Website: bh-photo
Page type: address-validator
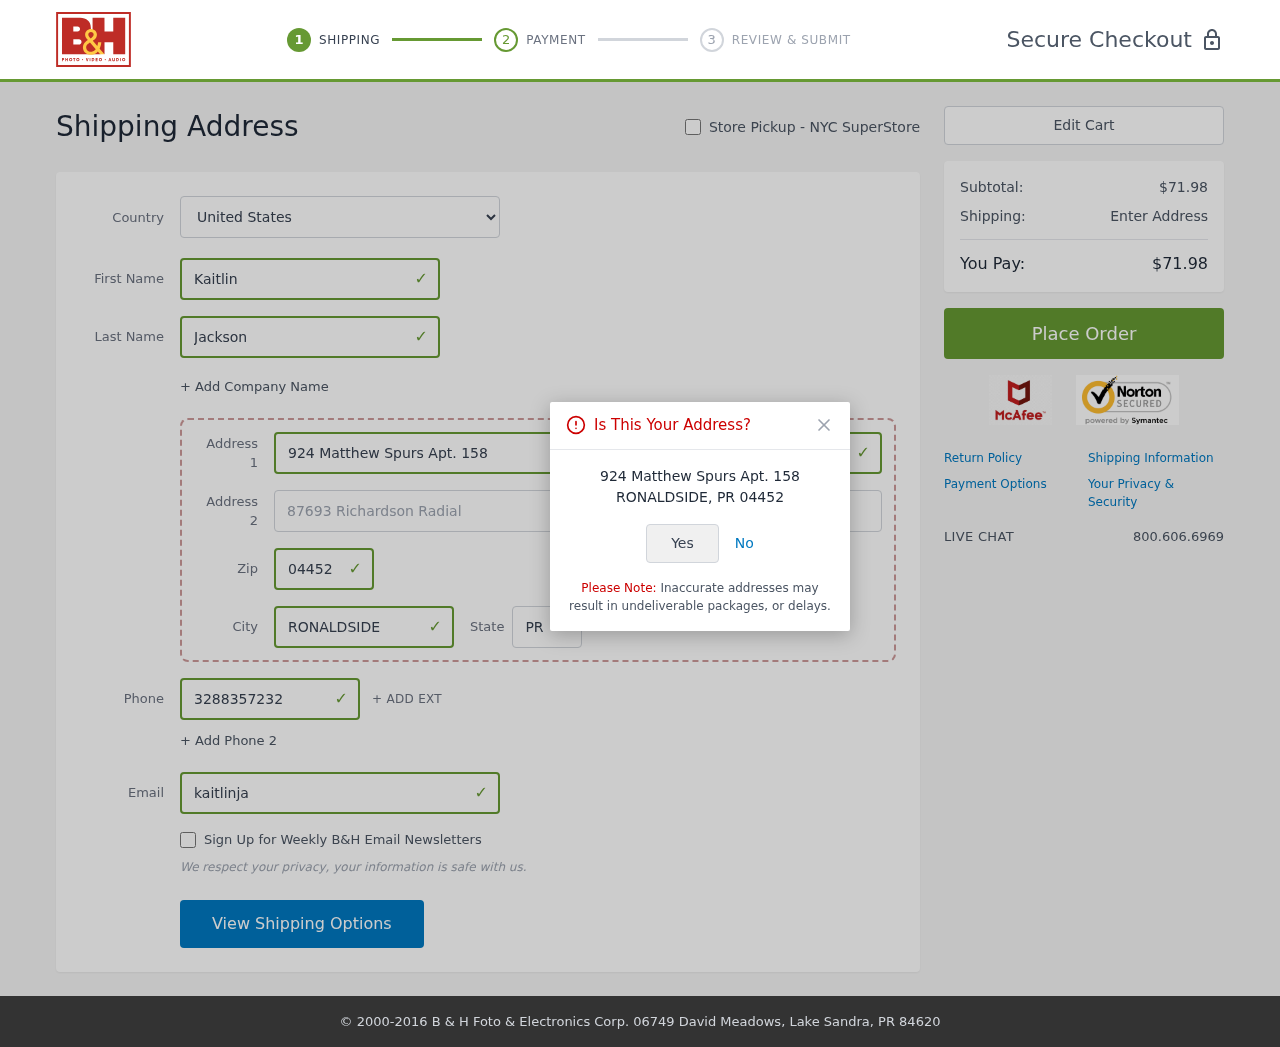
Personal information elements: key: PII_CITY
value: Ronaldside
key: PII_COUNTRY
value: United States
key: PII_EMAIL
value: kaitlinjackson@yahoo.com
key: PII_FIRSTNAME
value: Kaitlin
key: PII_LASTNAME
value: Jackson
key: PII_PHONE
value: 3288357232
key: PII_POSTCODE
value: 04452
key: PII_STATE_ABBR
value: PR
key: PII_STREET
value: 924 Matthew Spurs Apt. 158
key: PII_STREET2
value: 87693 Richardson Radial
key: PII_CITY_CONFIRM
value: RONALDSIDE
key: PII_STATE
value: PR
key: PII_POSTCODE_FULL
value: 04452
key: PII_POSTCODE_NUMERIC
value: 4452
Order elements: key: ORDER_SUBTOTAL
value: $71.98
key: ORDER_TOTAL
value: $71.98